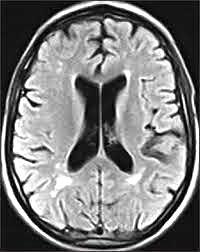
Label: notumor